Question: I have the gotten a certain result from the Notes tab.
The link you see inside the iframe is the name of the file.
I have the DocumentBody from the annotation in some format that looks like base64.
How do I download it?

Thanks,
Fabio
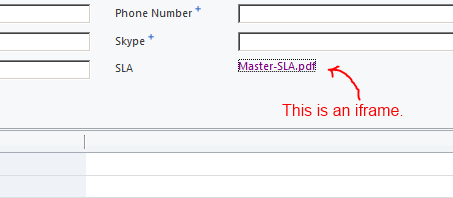
Answer: I had already the base64 documentbody string extracted like this:
'''
function getSla() {
// Define SOAP message
var objectId;
if (typeof crmForm === "undefined") {
objectId = parent.crmForm.ObjectId;
}
else {
objectId = crmForm.ObjectId;
}
var xml =
[
"<?xml version='1.0' encoding='utf-8'?>",
"<soap:Envelope xmlns:soap="http://schemas.xmlsoap.org/soap/envelope/" ",
"xmlns:xsi="http://www.w3.org/2001/XMLSchema-instance" ",
"xmlns:xsd="http://www.w3.org/2001/XMLSchema">",
GenerateAuthenticationHeader(),
"<soap:Body>",
"<RetrieveMultiple xmlns='http://schemas.microsoft.com/crm/2007/WebServices'>",
"<query xmlns:q1='http://schemas.microsoft.com/crm/2006/Query' ",
"xsi:type='q1:QueryExpression'>",
"<q1:EntityName>annotation</q1:EntityName>",
"<q1:ColumnSet xsi:type='q1:AllColumns' />",
"<q1:Distinct>false</q1:Distinct><q1:Criteria><q1:FilterOperator>And</q1:FilterOperator>",
"<q1:Conditions><q1:Condition><q1:AttributeName>objectid</q1:AttributeName><q1:Operator>Equal</q1:Operator>",
"<q1:Values><q1:Value xsi:type="xsd:string">",
objectId,
"</q1:Value></q1:Values></q1:Condition></q1:Conditions></q1:Criteria>",
"</query>",
"</RetrieveMultiple>",
"</soap:Body>",
"</soap:Envelope>"
].join("");
var resultXml = executeSoapRequest("RetrieveMultiple", xml);
var result = filter(resultXml.getElementsByTagName("q1:filename"), function (element) {
return /master.*sla/i.test(element.text);
});
if (result.length == 0) {
return null;
}
else {
return result[0].parentNode;
}
}
function getSlaDocumentBody(sla) {
return sla.getElementsByTagName("q1:documentbody")[0].text;
}
window.open("data:application/pdf;base64," + getSlaDocumentBody(sla));
'''
It opened a new window with the string data:application/pdf.......... in the address bar but did nothing. I would prefer that solution indeed.
Ended up using srasmussen solution in here: <URL>.
'''
var URL = serverUrl + "/userdefined/edit.aspx?etc=5&id=" + slaId;
$.get(URL, function (data) {
var WRPCTokenElement = $(data).find("[WRPCTokenUrl]");
if (WRPCTokenElement) {
var WRPCTokenUrl = WRPCTokenElement.attr("WRPCTokenUrl");
if (WRPCTokenUrl) {
URL = "/Activities/Attachment/download.aspx?AttachmentType=5&AttachmentId=" + slaId + "&IsNotesTabAttachment=undefined" + WRPCTokenUrl;
window.open(URL);
}
}
return false;
});
'''